Question: So, I'm trying to set '.Visible' of a 'Button' on true but in the constructor but it wont let me change that variable. Here is a 'printscreen' to clarify

The weird thing is that when I move that bit of code in to the form load event, I don't have that problem. So my question is how is this possible?
EDIT: Visible is true in the designer aswell
EDIT 2: Changed PictureBox to button.
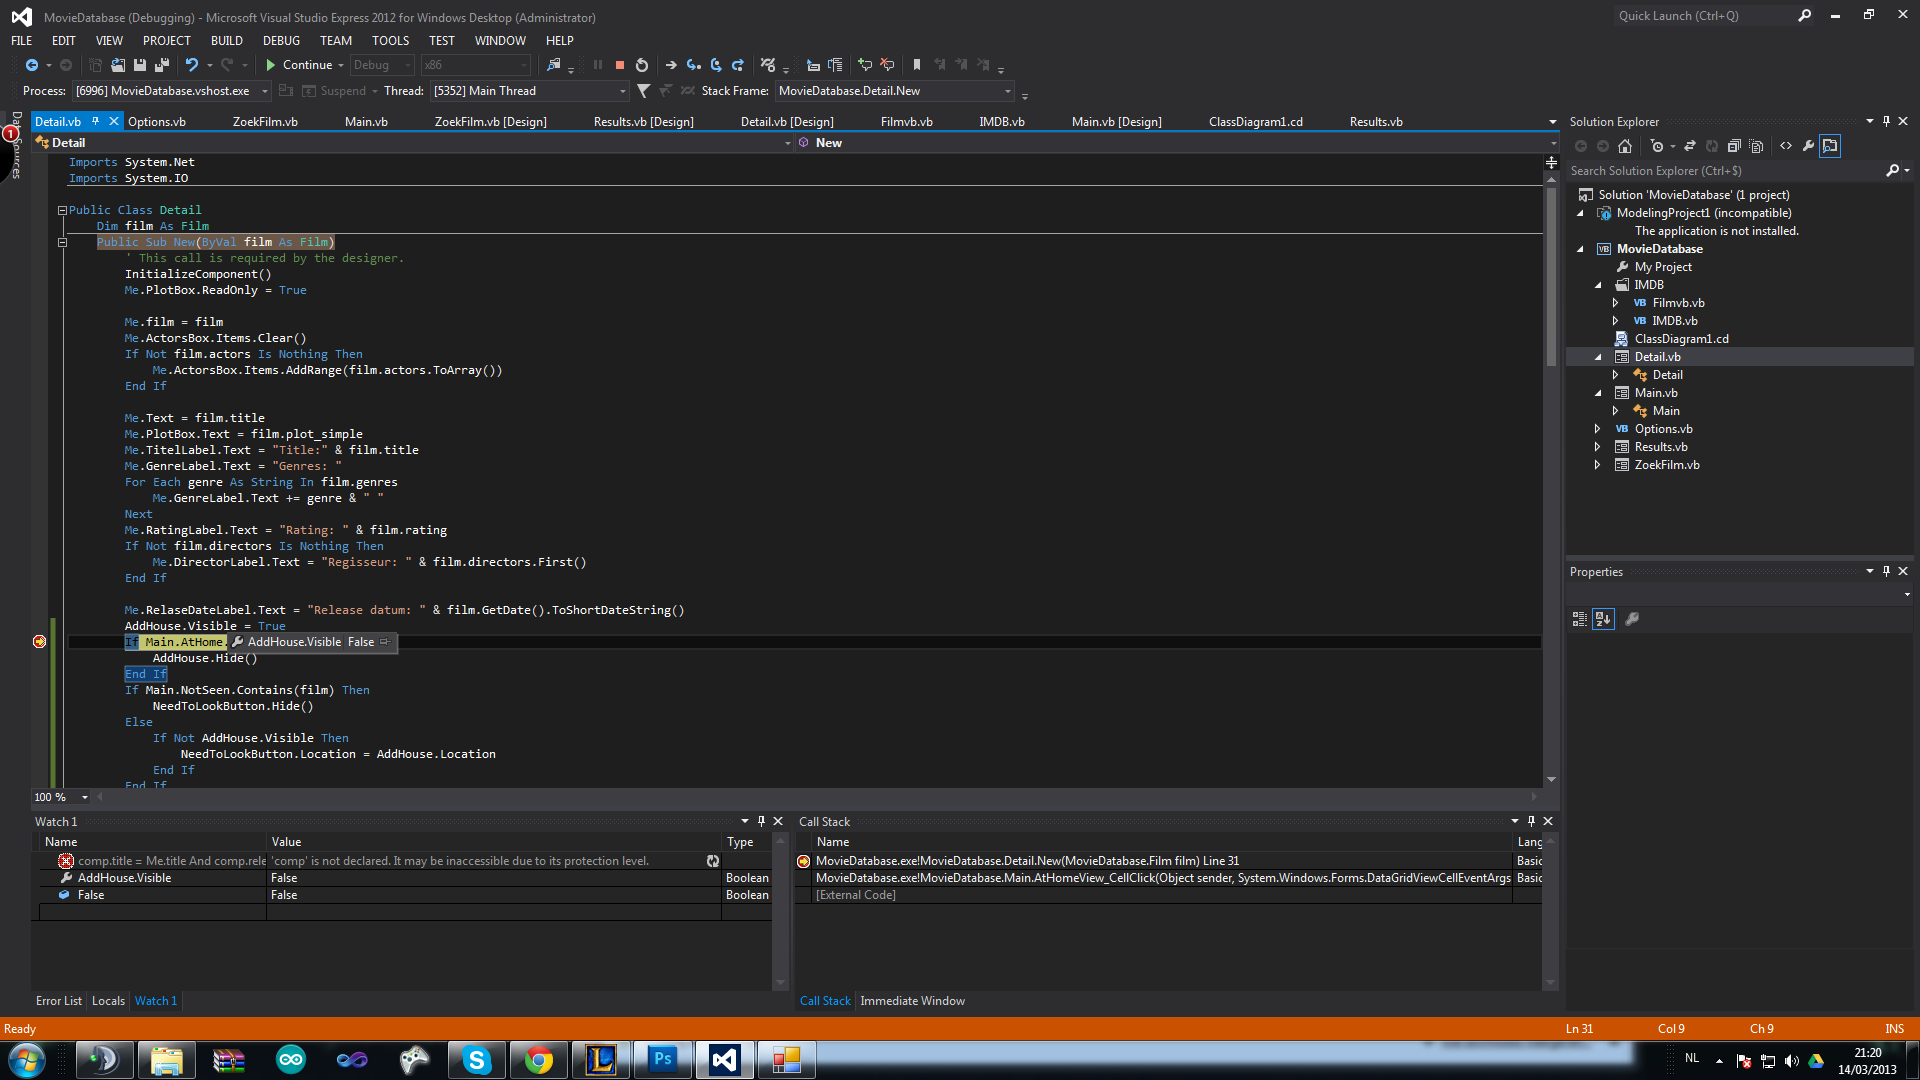
Answer: This is entirely normal. The Visible property is a bit special, when you read it then it doesn't tell you what value you assigned, it tells you whether the control is actually visible to the user. Which will never be the case inside the constructor, the control doesn't get visible until the form's Shown event runs.
You don't have a real problem.